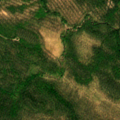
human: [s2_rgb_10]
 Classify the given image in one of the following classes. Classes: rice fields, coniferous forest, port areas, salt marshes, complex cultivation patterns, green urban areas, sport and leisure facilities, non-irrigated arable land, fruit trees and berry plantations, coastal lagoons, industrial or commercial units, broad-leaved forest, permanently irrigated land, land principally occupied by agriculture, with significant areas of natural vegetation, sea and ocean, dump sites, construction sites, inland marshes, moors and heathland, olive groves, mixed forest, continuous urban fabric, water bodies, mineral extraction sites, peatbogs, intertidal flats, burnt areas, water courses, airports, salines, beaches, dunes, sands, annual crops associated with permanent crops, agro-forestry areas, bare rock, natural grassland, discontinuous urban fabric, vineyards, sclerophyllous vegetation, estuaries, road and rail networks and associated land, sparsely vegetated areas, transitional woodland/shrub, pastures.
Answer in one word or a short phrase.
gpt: coniferous forest, transitional woodland/shrub